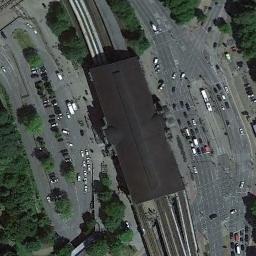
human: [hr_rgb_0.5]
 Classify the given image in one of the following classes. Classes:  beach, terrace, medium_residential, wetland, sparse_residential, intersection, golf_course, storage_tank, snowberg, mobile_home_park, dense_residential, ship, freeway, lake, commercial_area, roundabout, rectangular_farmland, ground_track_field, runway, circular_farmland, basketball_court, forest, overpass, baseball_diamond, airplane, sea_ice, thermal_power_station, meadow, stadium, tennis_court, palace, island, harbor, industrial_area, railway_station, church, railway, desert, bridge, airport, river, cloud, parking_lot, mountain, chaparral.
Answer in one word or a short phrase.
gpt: railway_station